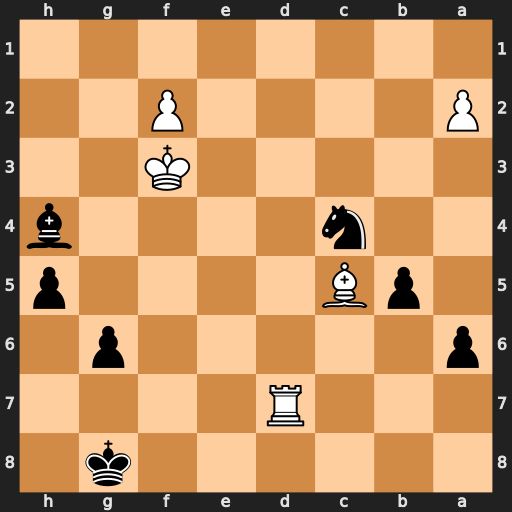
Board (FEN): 6k1/3R4/p5p1/1pB4p/2n4b/5K2/P4P2/8
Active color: b
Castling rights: -
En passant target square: -
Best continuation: Ne5+ Kg2 Nxd7